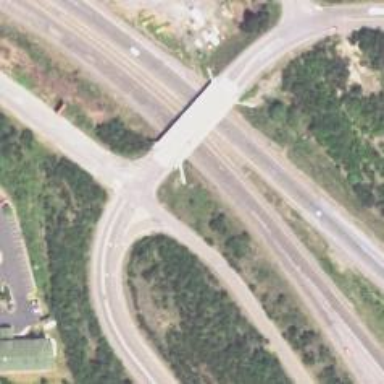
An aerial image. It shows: Trunk link highway.